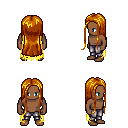
a pixel art fantasy rpg character, male body template, human, dark skin, yellow tattered cape, metal pants, dark blonde extra-long hairstyle, four views (front, back, left, right), 2x2 character sprite sheet, small pixel art, hard edges, no anti-aliasing